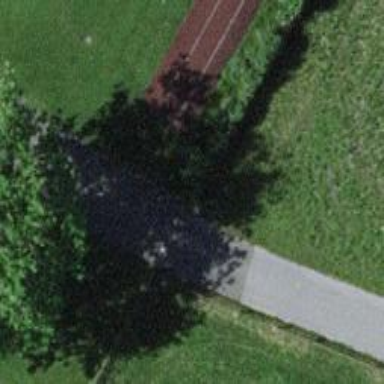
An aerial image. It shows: Bollard.